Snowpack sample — Buffalo Mountain, Silverthorne, Colorado, USA (2/22/26, 2:02 PM MST)
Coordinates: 39.622, -106.113
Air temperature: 33 °F
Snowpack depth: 63 cm
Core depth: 50 cm
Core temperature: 28.4 °F
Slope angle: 11°, slope face: 116°
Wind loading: low
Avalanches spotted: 0
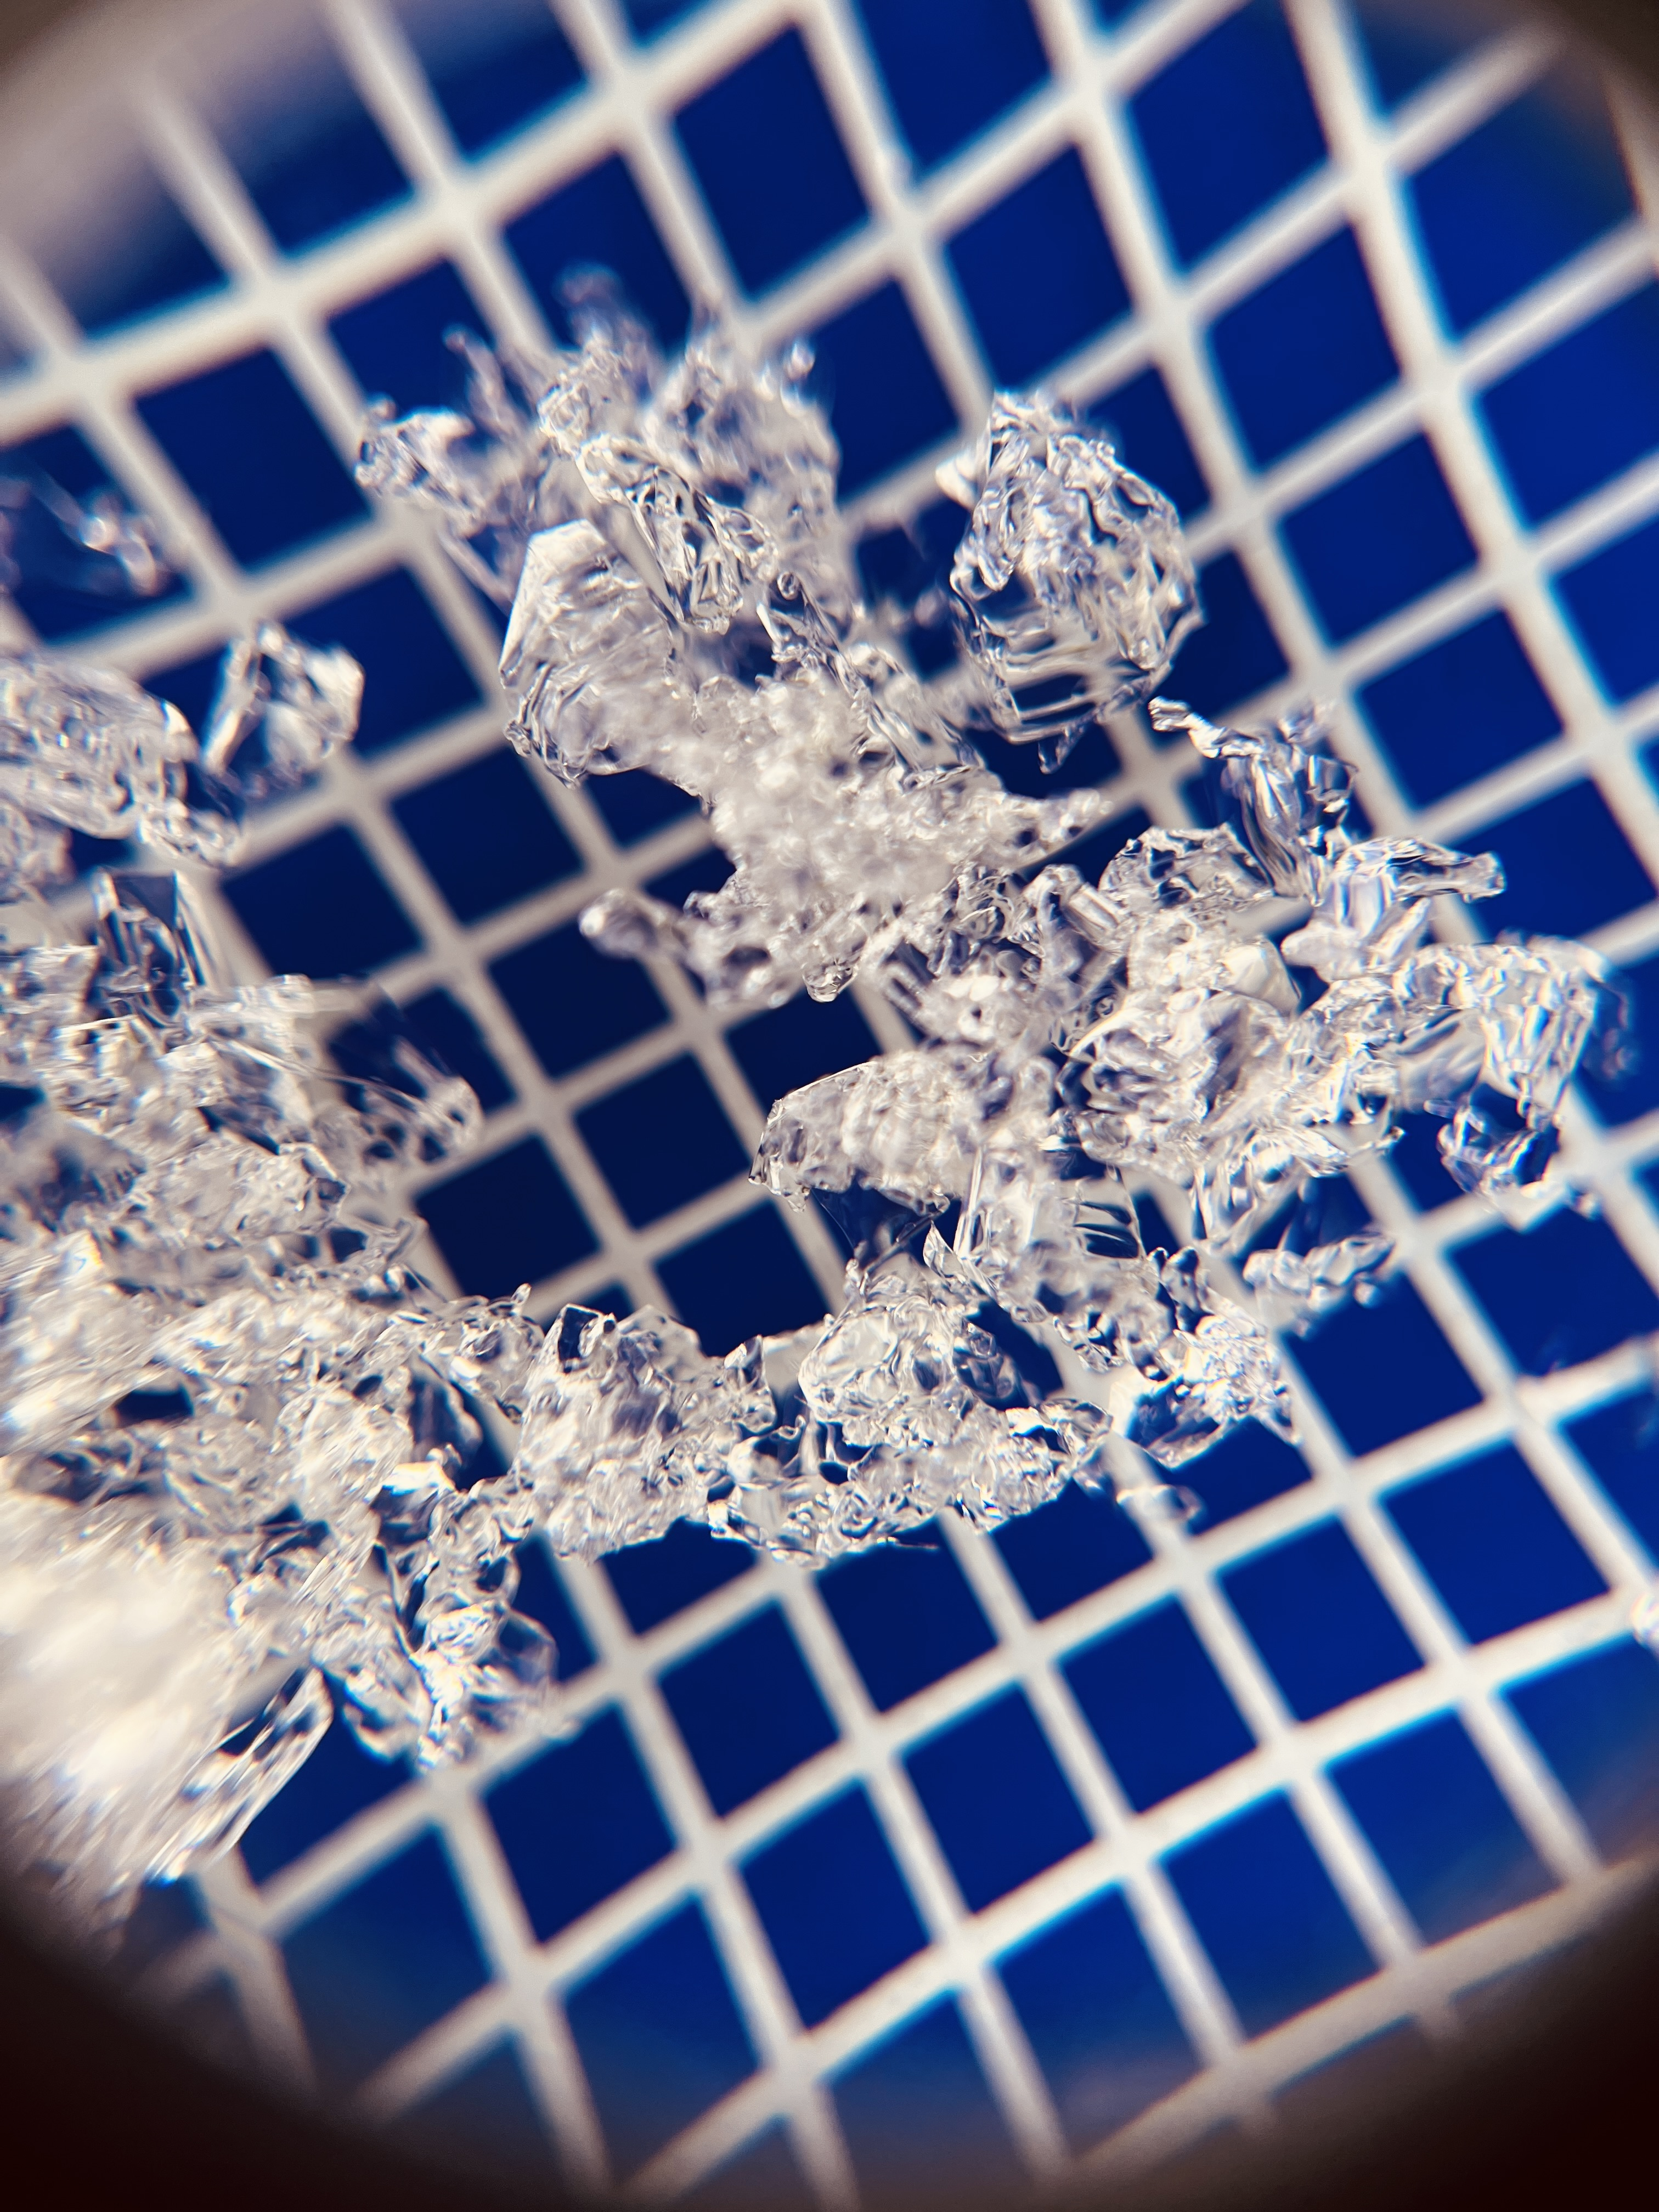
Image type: magnified_profile
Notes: In a firebreak similar to site 1, minimal wind loading with no spotted avalanches (not many faces in view though)